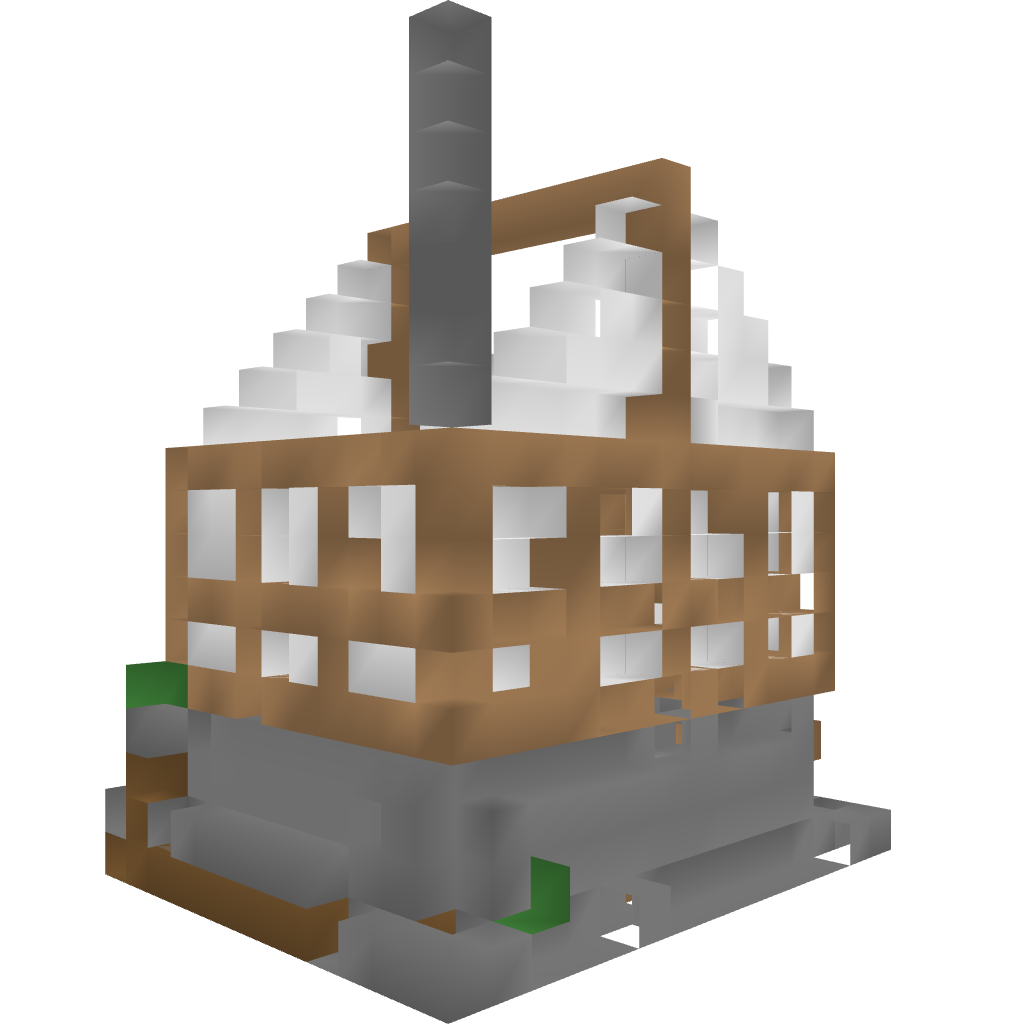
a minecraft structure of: Medieval Style House